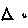
Label: triangle